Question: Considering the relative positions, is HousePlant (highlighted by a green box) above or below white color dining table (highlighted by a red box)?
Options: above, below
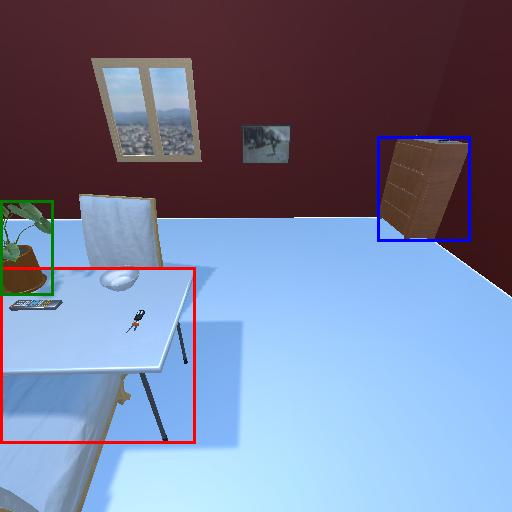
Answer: above